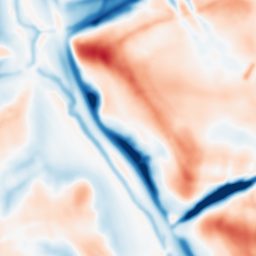
Category: multiscale
Decomposition family: dog_multiscale
Decomposition parameters: sigma_ratio: 1.4
n_scales: 6
base_sigma: 2
Upsampling method: bicubic_16x
Upsampling parameters: scale: 16
Upsampling scale: 16